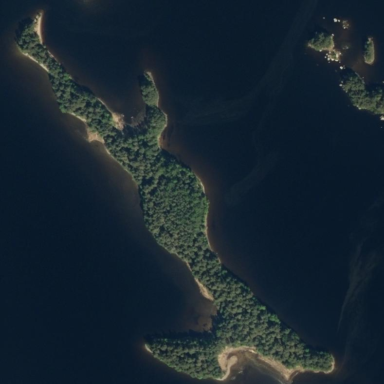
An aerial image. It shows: Islet.